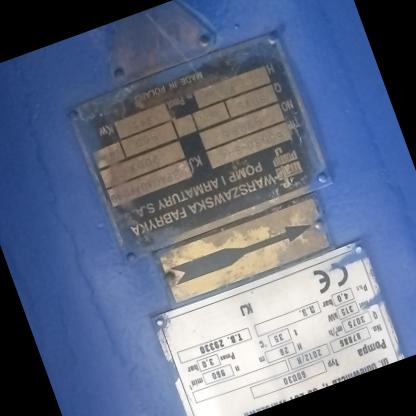
Klasa: tabliczka-znamionowa